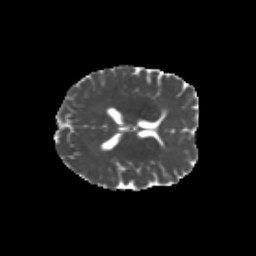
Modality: MD
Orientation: axial
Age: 39
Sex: male
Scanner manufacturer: siemens
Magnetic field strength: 3 T
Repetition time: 1.8 s
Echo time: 0.07 s